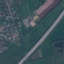
Land use / land cover: Highway